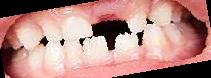
Condition: hypodontia